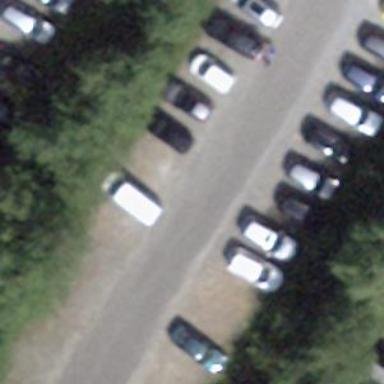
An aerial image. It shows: Parking area.